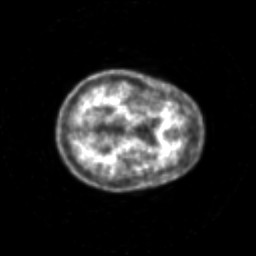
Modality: PET
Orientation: axial
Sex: female
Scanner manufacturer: siemens